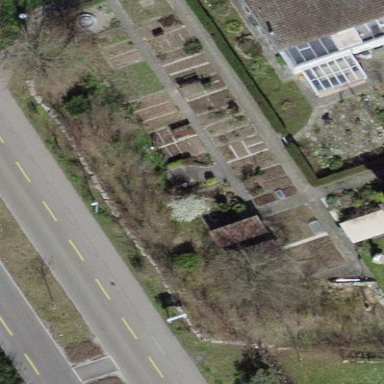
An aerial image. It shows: Allotments area.